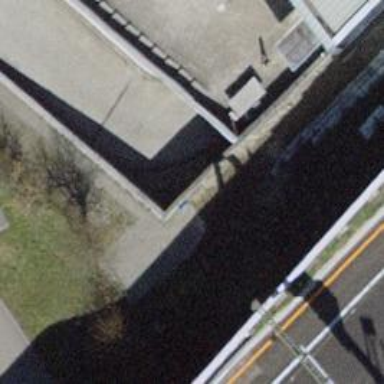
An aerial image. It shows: Retaining wall made of concrete.